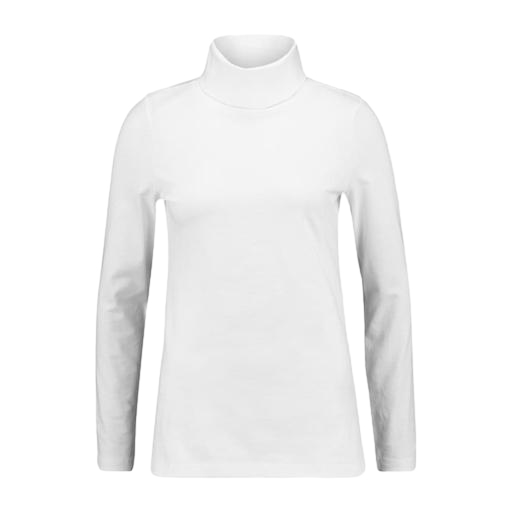
white polo-neck top, white turtleneck top, white women's long-sleeve top, white background